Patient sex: M
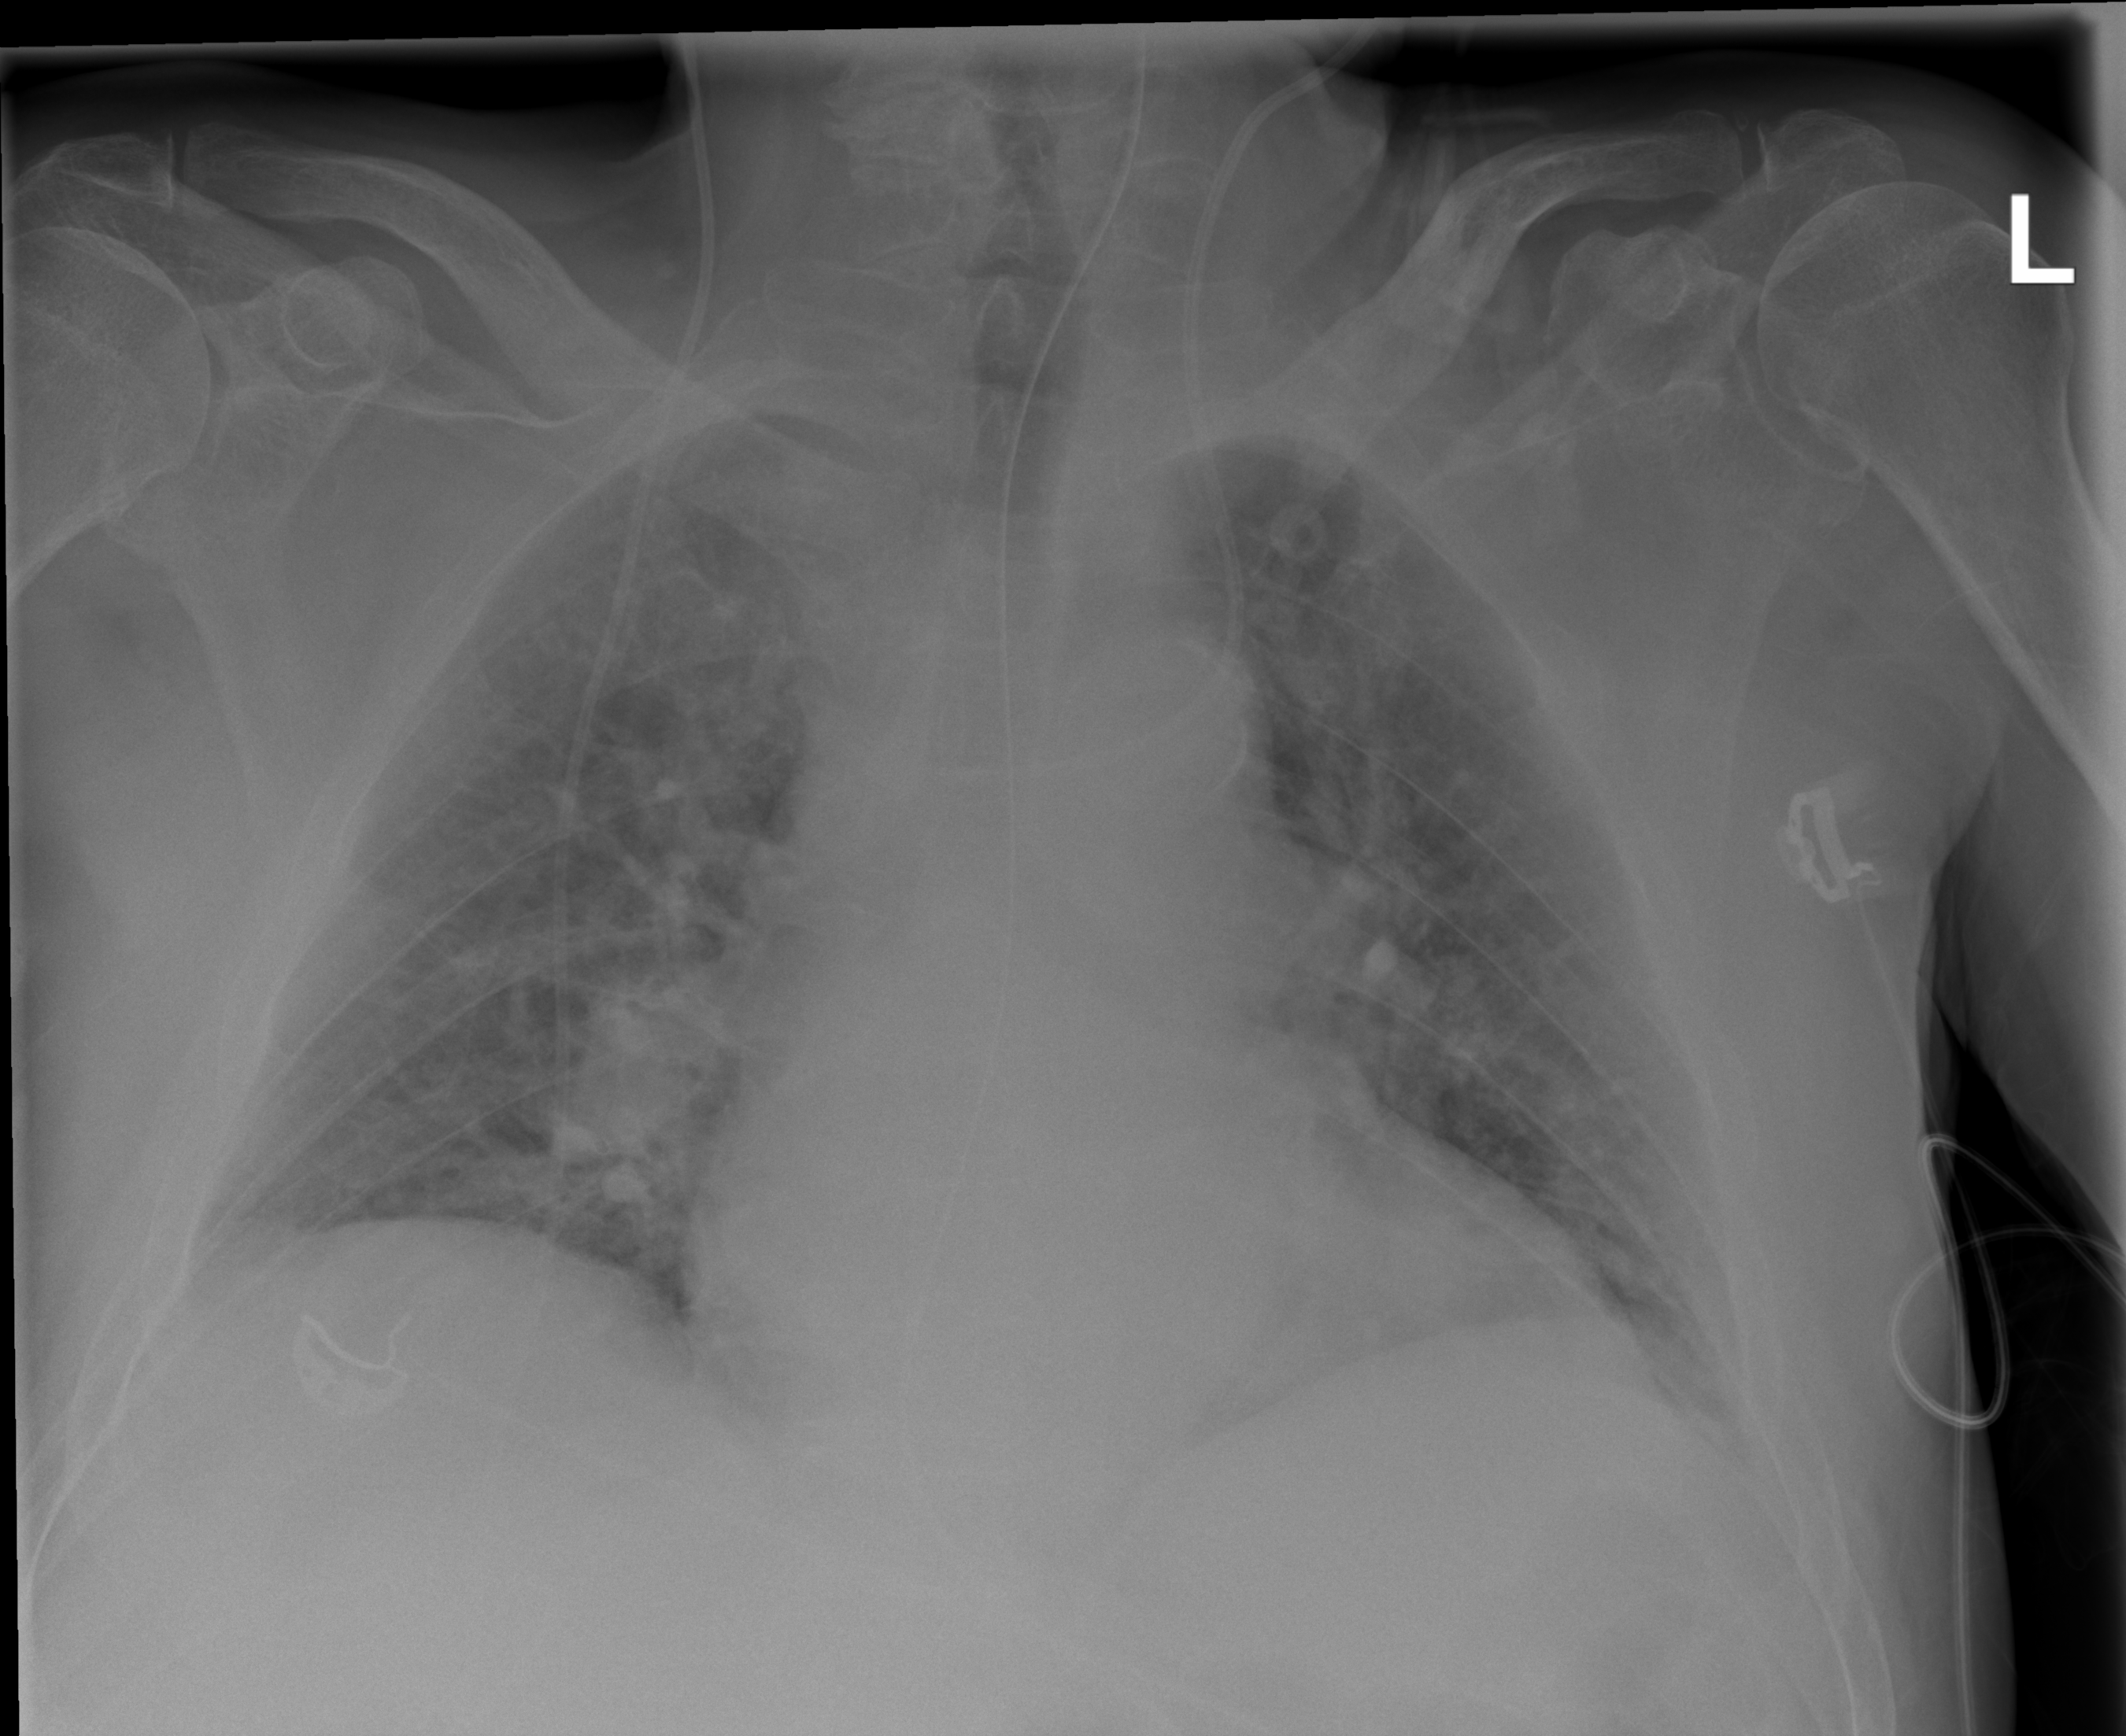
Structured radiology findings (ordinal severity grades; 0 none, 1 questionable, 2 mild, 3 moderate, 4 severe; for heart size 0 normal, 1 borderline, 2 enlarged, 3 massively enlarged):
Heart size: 1
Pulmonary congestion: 3
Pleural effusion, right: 2
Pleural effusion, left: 2
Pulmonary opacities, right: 2
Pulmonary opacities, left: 2
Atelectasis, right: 0
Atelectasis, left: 0